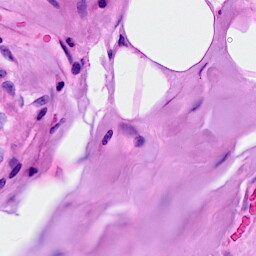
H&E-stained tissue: Breast